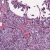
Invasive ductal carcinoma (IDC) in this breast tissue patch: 0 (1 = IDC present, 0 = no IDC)